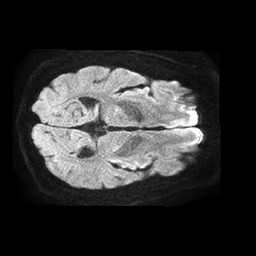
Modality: TRACE
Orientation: axial
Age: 70
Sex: male
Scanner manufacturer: philips
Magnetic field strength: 1.5 T
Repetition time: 4.6 s
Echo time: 0.08631 s